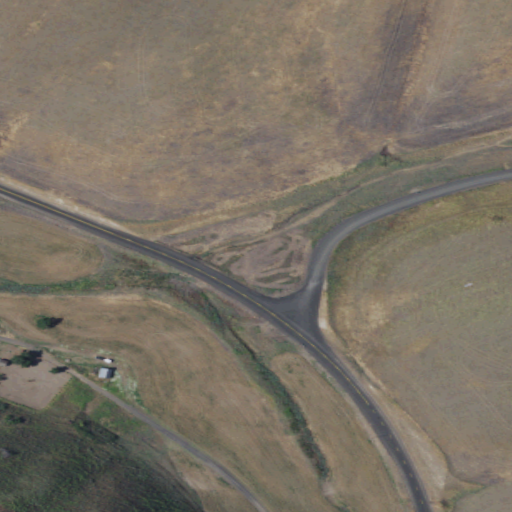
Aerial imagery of valley in Washington named Badger Hollow containing shrub, cultivated crops, open development, low intensity development, grassland, and medium intensity development